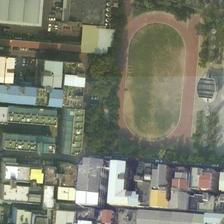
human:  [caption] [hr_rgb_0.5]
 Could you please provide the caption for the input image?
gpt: a playground is semi-surrounded by some green trees and many buildings .

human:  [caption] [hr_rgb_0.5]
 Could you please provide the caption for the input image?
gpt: a playground is semisurrounded by some green trees and many buildings .

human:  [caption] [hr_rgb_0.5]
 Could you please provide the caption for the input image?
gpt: the football field is disrepair and is surrounded by the nearby high buildings .

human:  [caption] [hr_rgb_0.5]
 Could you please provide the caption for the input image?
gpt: many buildings and some green trees are around a playground next to a road .

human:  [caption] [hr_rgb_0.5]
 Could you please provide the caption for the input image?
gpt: a playground is semisurrounded by some green trees and many buildings .